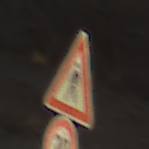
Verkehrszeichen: FussgaengerRechts
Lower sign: Geschwindigkeit20
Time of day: SunriseSunset
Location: Outdoor (Nature)
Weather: PartlyCloudy
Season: NotSpecified
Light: Natural